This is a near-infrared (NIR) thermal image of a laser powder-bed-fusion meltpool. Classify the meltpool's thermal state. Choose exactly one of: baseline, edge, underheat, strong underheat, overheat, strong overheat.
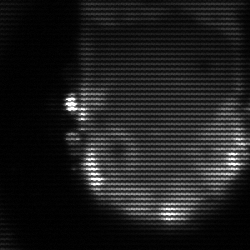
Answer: baseline